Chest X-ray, AP view. Patient: 39 years old, sex F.
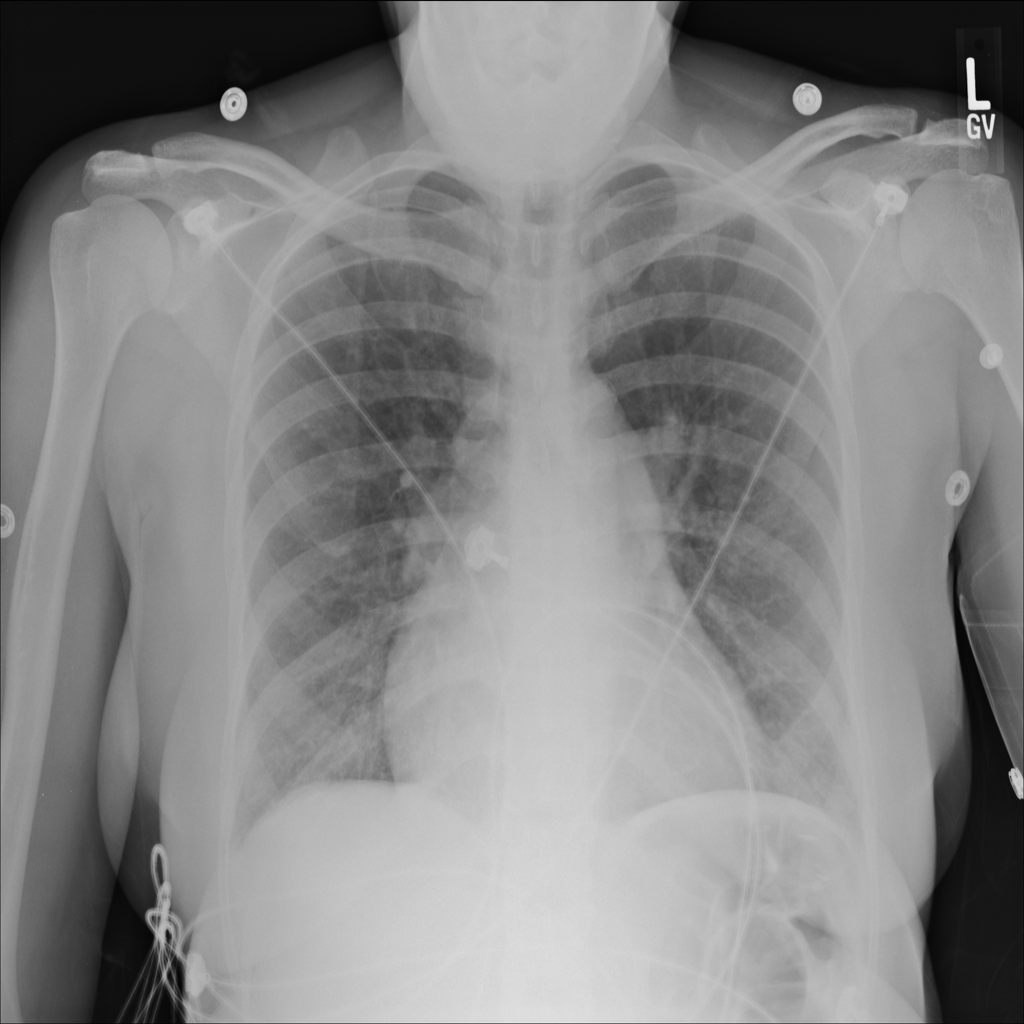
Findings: No Finding